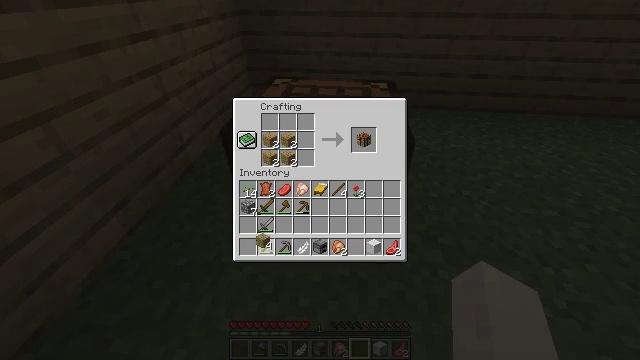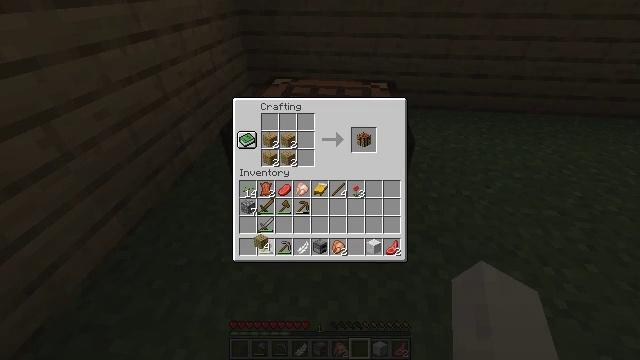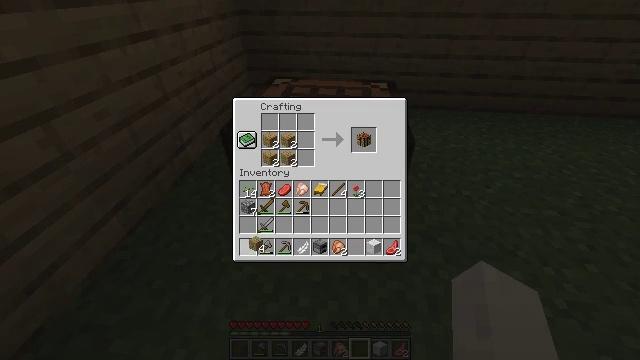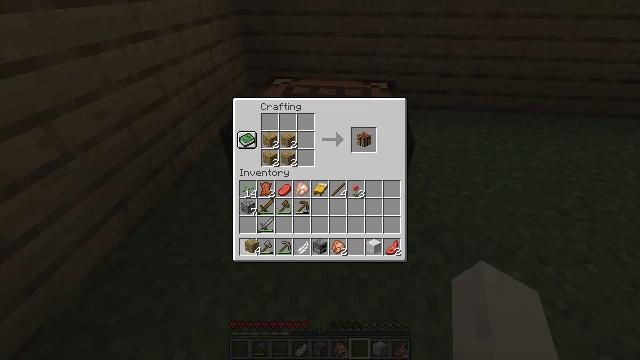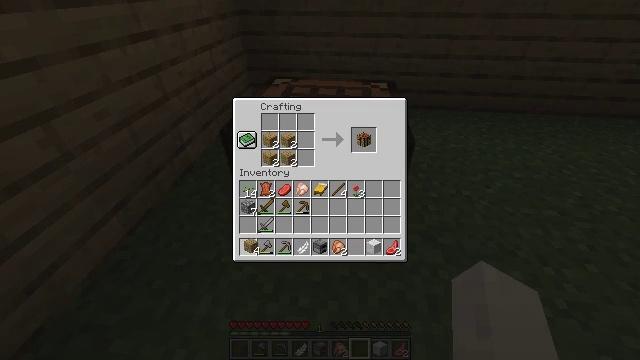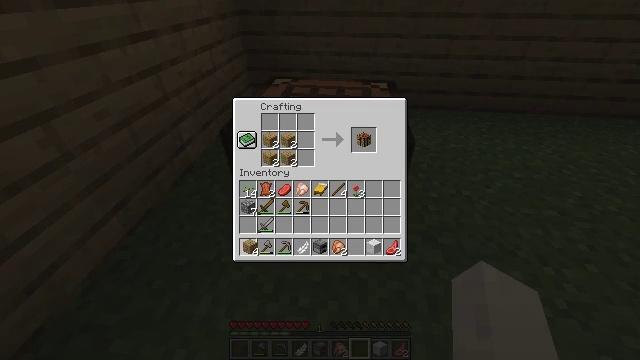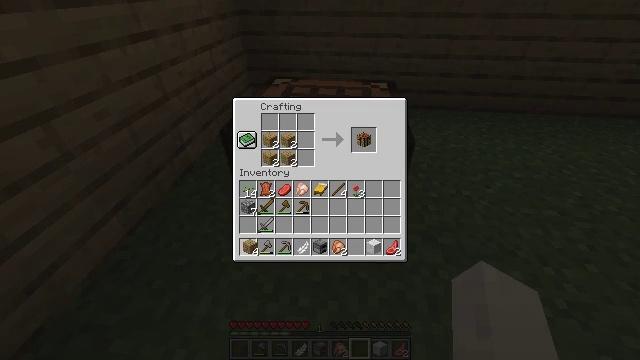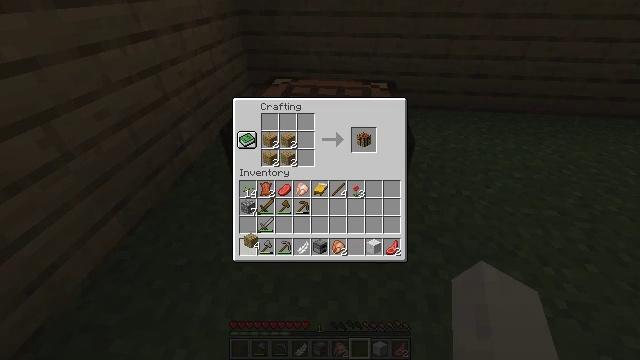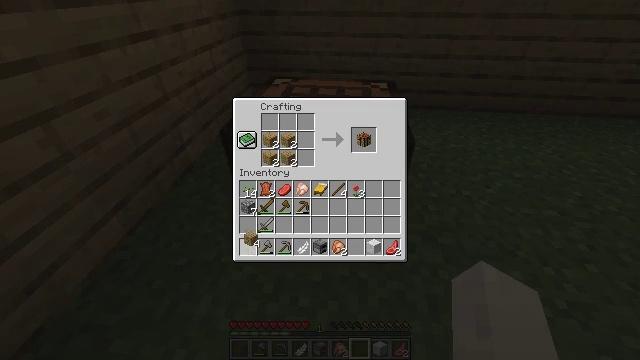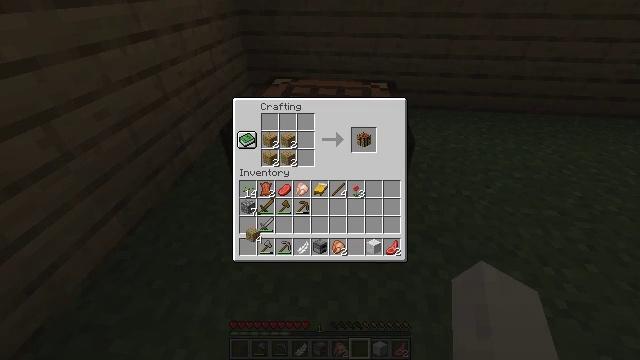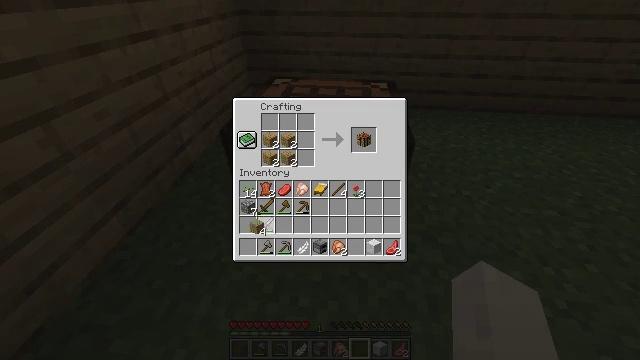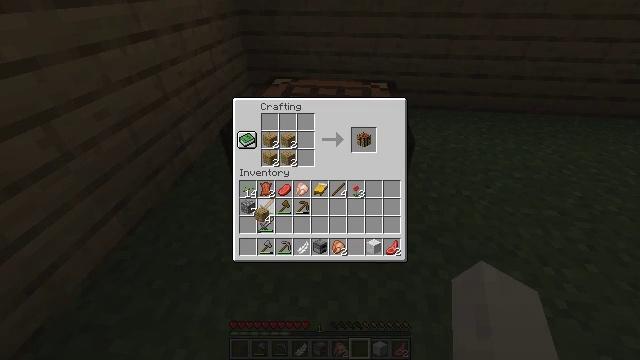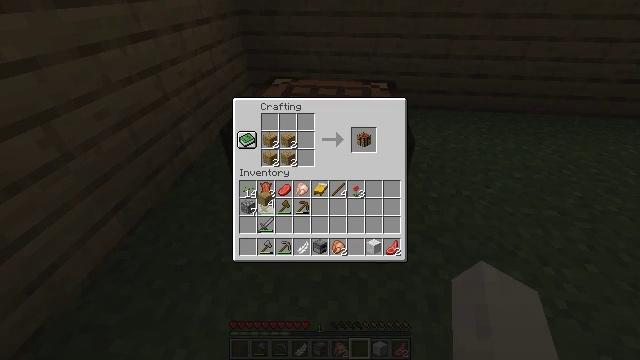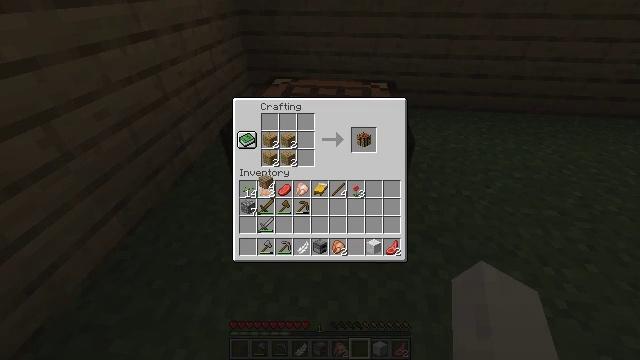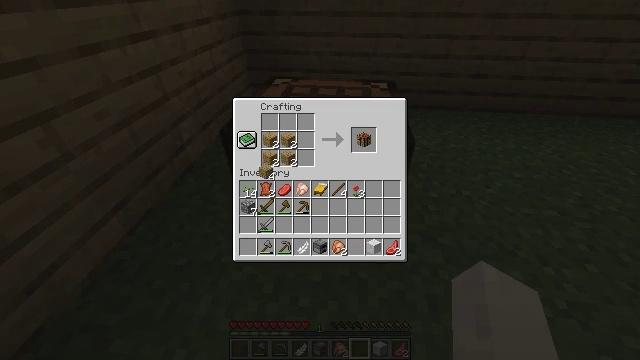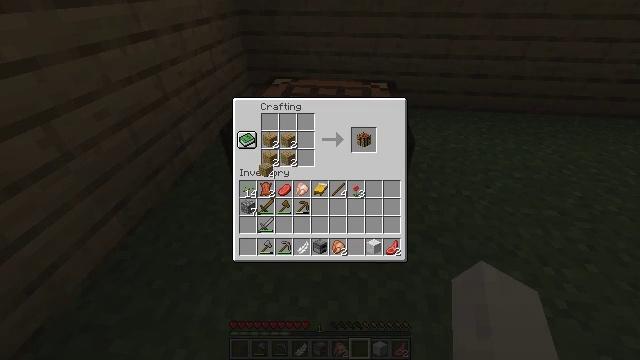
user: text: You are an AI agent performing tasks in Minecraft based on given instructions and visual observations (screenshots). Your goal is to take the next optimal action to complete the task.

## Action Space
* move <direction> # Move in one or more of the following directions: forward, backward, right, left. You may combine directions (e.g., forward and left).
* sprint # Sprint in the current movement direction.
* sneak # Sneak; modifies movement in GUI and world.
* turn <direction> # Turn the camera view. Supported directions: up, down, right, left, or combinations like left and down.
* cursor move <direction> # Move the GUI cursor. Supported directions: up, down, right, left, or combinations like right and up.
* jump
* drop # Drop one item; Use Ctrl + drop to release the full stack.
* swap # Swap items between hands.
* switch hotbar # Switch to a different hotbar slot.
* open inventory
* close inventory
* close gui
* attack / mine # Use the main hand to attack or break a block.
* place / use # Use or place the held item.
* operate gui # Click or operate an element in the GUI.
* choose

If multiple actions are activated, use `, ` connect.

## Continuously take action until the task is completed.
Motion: motion action
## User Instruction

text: Create an oak door with wooden planks.
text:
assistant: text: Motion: no_op
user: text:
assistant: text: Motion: no_op
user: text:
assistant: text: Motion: no_op
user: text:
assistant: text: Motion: no_op
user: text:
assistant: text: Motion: no_op
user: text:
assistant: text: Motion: no_op
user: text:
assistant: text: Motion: no_op
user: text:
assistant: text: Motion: no_op
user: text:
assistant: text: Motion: no_op
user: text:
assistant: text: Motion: cursor move up
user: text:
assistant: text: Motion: cursor move up
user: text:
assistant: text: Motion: cursor move up
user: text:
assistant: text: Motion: cursor move up
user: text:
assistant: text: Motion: cursor move up
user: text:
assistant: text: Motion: no_op
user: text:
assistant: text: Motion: no_op
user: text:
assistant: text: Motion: cursor move up
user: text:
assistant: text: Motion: cursor move up
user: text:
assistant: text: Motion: cursor move up
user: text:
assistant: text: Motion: no_op
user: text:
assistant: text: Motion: no_op
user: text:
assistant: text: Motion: no_op
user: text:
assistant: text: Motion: no_op
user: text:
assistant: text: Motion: no_op
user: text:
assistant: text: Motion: no_op
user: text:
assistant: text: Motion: no_op
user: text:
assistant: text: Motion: choose
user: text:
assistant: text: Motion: choose
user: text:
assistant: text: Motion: choose
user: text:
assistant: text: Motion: no_op